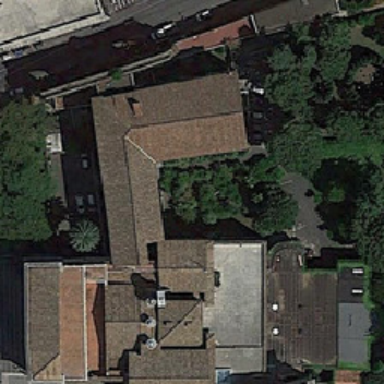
The church was surrounded by trees .